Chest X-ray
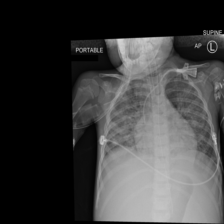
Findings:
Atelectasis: negative
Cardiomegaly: negative
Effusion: positive
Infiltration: negative
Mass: negative
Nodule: negative
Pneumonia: negative
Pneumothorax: negative
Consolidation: negative
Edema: negative
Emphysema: negative
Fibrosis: negative
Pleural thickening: negative
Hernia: negative